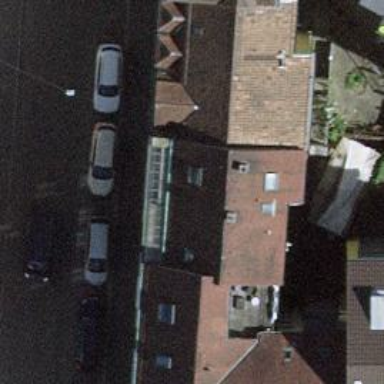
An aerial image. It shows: Convenience shop.